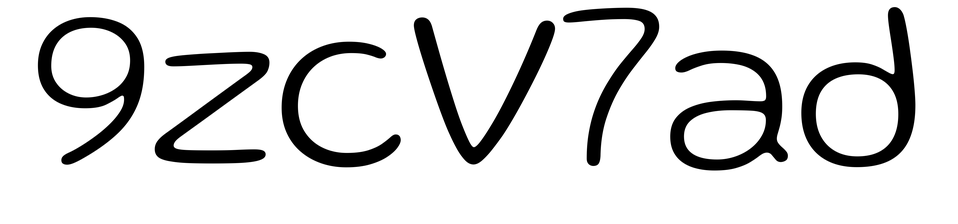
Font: Gluten_ExtraLight